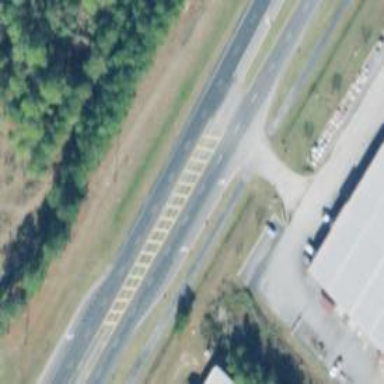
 designated as trunk highway. It is dual carriageway."